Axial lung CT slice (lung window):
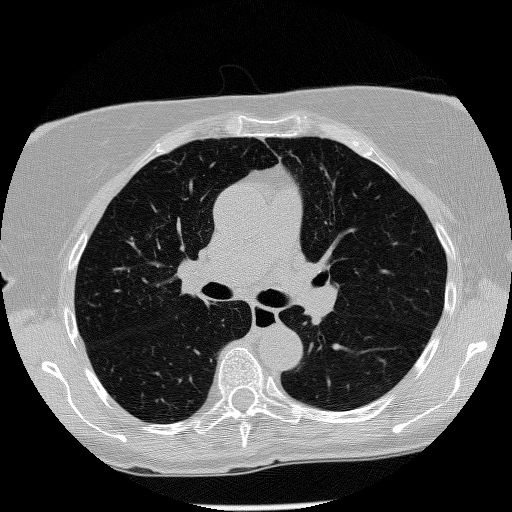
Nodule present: no